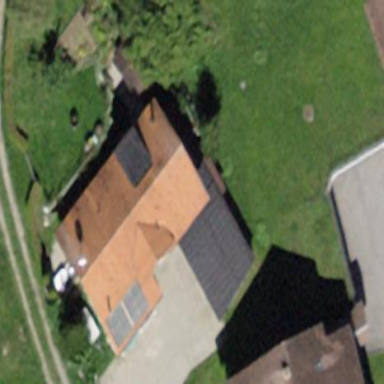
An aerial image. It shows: Detached building.